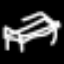
Label: bed